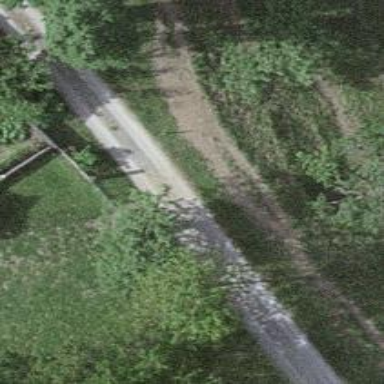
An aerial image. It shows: Track with fine gravel surface. The track has grade2 tracktype.